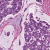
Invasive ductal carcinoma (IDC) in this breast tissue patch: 0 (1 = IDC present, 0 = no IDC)